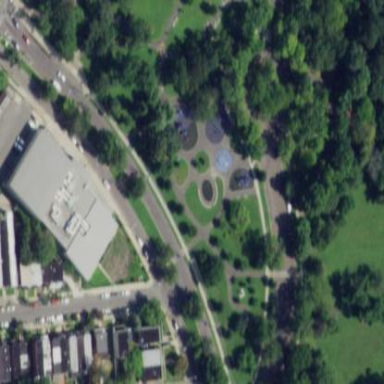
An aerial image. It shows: Playground area for leisure land.